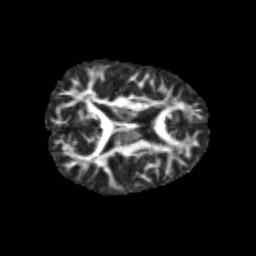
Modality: FA
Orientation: axial
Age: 13
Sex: male
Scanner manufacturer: siemens
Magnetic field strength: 3 T
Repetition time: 3.8 s
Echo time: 0.07 s